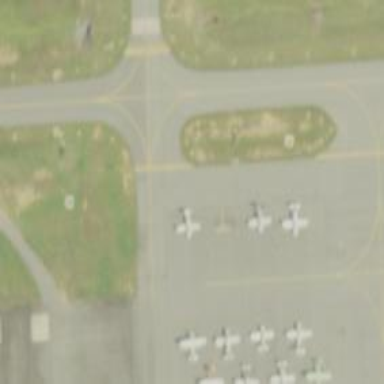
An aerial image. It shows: View of taxiway at the airport.